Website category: sports
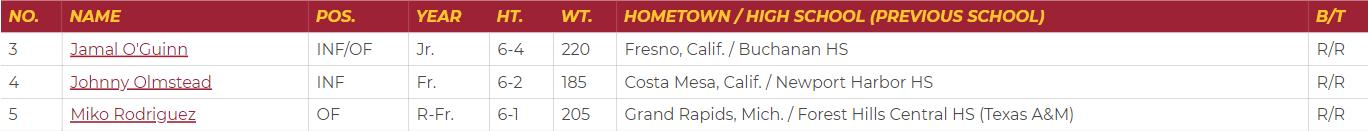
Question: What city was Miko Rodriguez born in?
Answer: Grand Rapids, Mich.

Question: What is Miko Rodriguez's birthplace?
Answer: Grand Rapids, Mich.

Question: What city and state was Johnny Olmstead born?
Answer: Costa Mesa, Calif.

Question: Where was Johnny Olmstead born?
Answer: Costa Mesa, Calif.

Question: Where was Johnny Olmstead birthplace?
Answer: Costa Mesa, Calif.

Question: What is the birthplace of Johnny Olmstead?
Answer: Costa Mesa, Calif.

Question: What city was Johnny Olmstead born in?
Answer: Costa Mesa, Calif.

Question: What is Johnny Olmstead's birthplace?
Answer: Costa Mesa, Calif.

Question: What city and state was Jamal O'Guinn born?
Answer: Fresno, Calif.

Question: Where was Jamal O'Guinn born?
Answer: Fresno, Calif.

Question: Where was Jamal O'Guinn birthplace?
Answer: Fresno, Calif.

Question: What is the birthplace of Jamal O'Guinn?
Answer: Fresno, Calif.

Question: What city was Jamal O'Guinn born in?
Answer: Fresno, Calif.

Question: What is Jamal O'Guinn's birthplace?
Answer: Fresno, Calif.

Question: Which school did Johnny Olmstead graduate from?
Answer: Newport Harbor HS

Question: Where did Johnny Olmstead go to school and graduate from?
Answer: Newport Harbor HS

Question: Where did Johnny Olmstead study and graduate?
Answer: Newport Harbor HS

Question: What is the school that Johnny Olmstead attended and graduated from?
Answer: Newport Harbor HS

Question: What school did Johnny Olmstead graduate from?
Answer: Newport Harbor HS

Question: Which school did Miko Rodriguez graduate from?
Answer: Forest Hills Central HS (Texas A&M)

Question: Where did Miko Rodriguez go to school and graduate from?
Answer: Forest Hills Central HS (Texas A&M)

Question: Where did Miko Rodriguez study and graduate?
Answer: Forest Hills Central HS (Texas A&M)

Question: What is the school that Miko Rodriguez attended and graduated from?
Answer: Forest Hills Central HS (Texas A&M)

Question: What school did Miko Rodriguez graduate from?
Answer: Forest Hills Central HS (Texas A&M)

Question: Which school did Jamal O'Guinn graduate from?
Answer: Buchanan HS

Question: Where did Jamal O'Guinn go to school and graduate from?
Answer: Buchanan HS

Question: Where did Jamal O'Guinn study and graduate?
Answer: Buchanan HS

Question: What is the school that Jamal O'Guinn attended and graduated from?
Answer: Buchanan HS

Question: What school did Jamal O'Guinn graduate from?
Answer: Buchanan HS